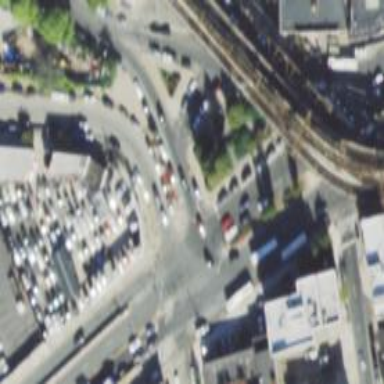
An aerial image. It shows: Traffic island located on footway.